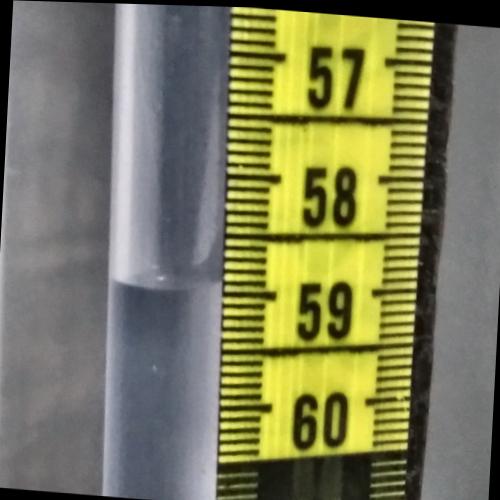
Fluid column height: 58.9 cm